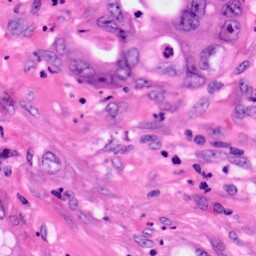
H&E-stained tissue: Pancreatic